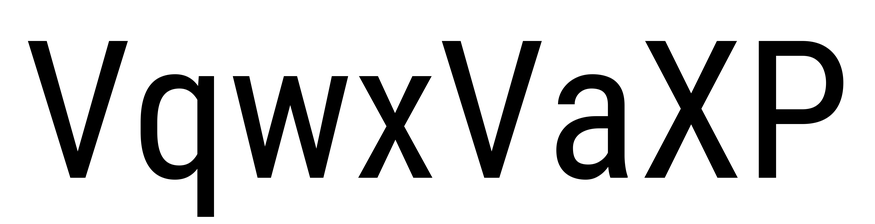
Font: Roboto_Condensed_Regular